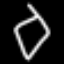
Label: diamond